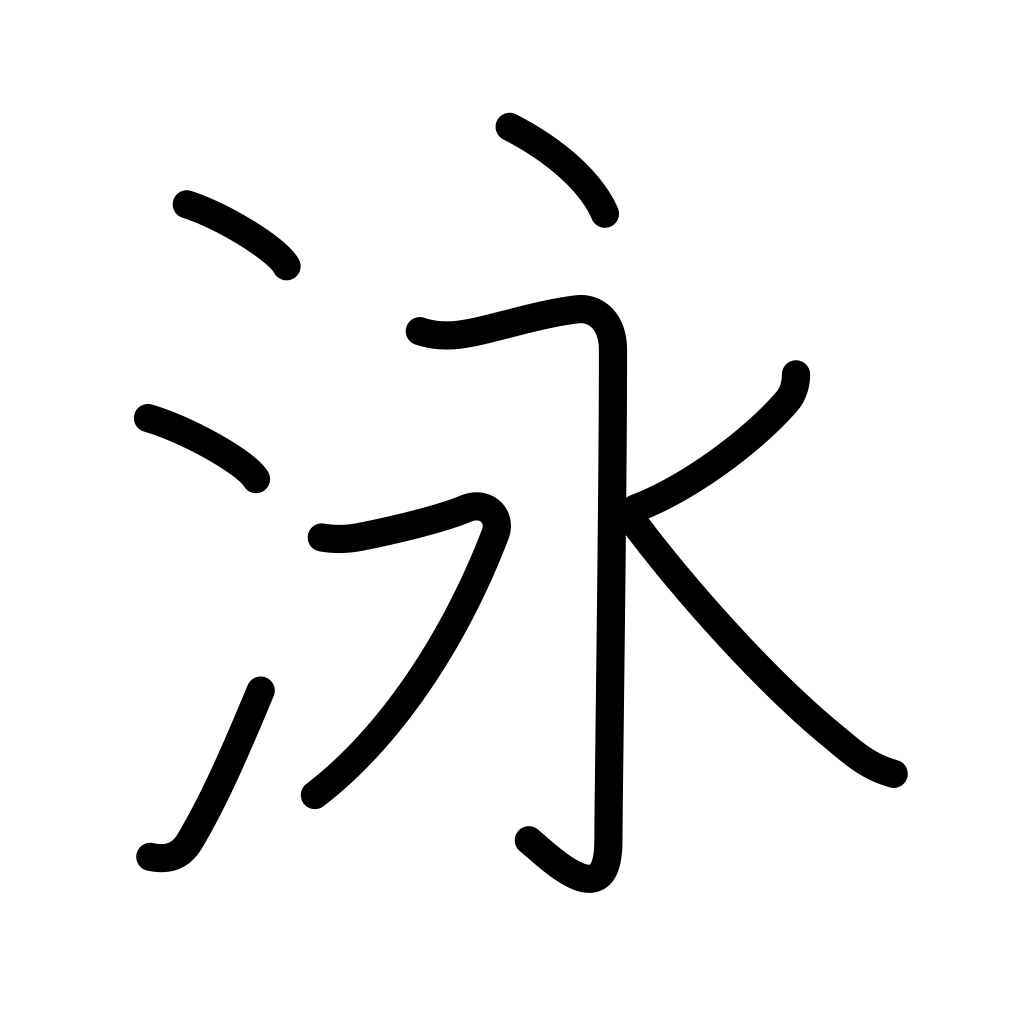
Meaning: swim